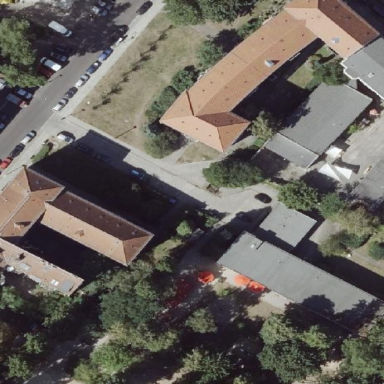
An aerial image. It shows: Kindergarten.